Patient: sex M, age 45
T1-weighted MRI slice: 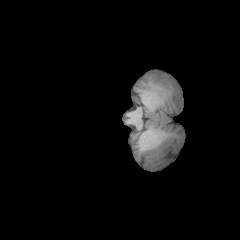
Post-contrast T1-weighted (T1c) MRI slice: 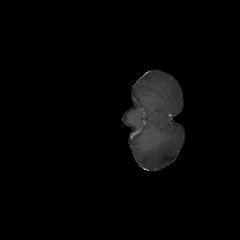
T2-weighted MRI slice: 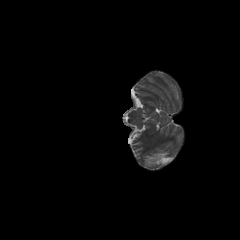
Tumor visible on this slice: no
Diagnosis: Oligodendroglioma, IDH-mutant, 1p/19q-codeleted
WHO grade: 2